Aerial crown-view tile of a tropical tree (Barro Colorado Island, Panama), acquired 20241216:
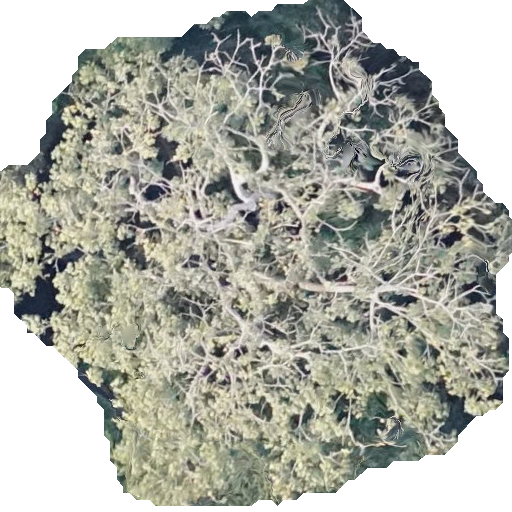
Species: Pseudobombax septenatum
GBIF accepted scientific name: Pseudobombax septenatum
Crown area: 283.759 m²